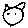
Label: cat